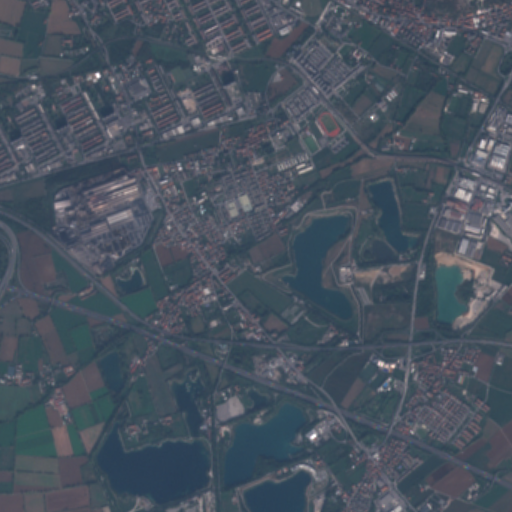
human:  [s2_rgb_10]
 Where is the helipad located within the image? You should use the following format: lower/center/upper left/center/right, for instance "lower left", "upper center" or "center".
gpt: The helipad is located in the upper center of the image.
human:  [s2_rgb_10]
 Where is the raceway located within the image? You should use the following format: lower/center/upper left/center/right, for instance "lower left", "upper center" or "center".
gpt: The raceway is located in the lower center of the image.
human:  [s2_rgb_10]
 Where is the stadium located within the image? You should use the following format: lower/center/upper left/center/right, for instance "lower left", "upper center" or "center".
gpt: The stadium is located in the upper center of the image.
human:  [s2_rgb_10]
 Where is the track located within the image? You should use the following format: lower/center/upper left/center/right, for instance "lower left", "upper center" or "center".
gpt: The track is located in the upper center of the image.
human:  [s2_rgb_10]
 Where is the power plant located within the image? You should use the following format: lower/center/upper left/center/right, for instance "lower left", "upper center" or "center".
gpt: There is no power plant in the image.